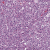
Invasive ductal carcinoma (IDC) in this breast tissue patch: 1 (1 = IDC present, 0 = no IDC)